Field crop: maize
Growth stage: 2
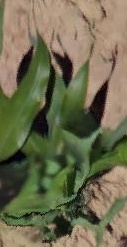
Species: maize